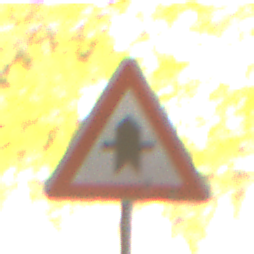
Verkehrszeichen: Vorfahrt
Umgebung: Outdoor, Suburban
Tageszeit: MorningAfternoon
Wetter: PartlyCloudy
Licht: Natural
Jahreszeit: NotSpecified
Kontrast: MediumContrast